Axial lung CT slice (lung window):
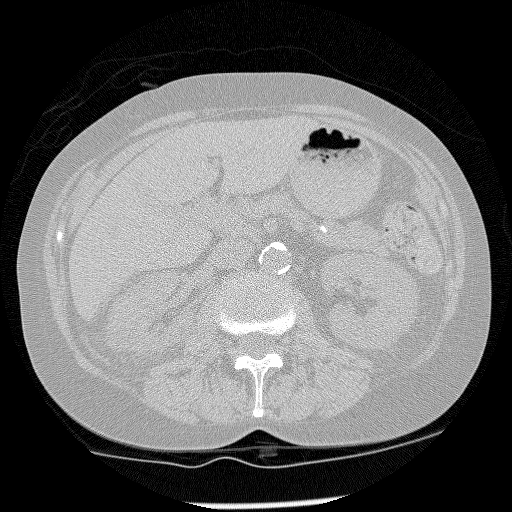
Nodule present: no